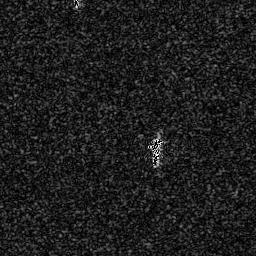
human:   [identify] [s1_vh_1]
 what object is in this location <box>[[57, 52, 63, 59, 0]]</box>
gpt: <ref>1 small ship at the center</ref>